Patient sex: M
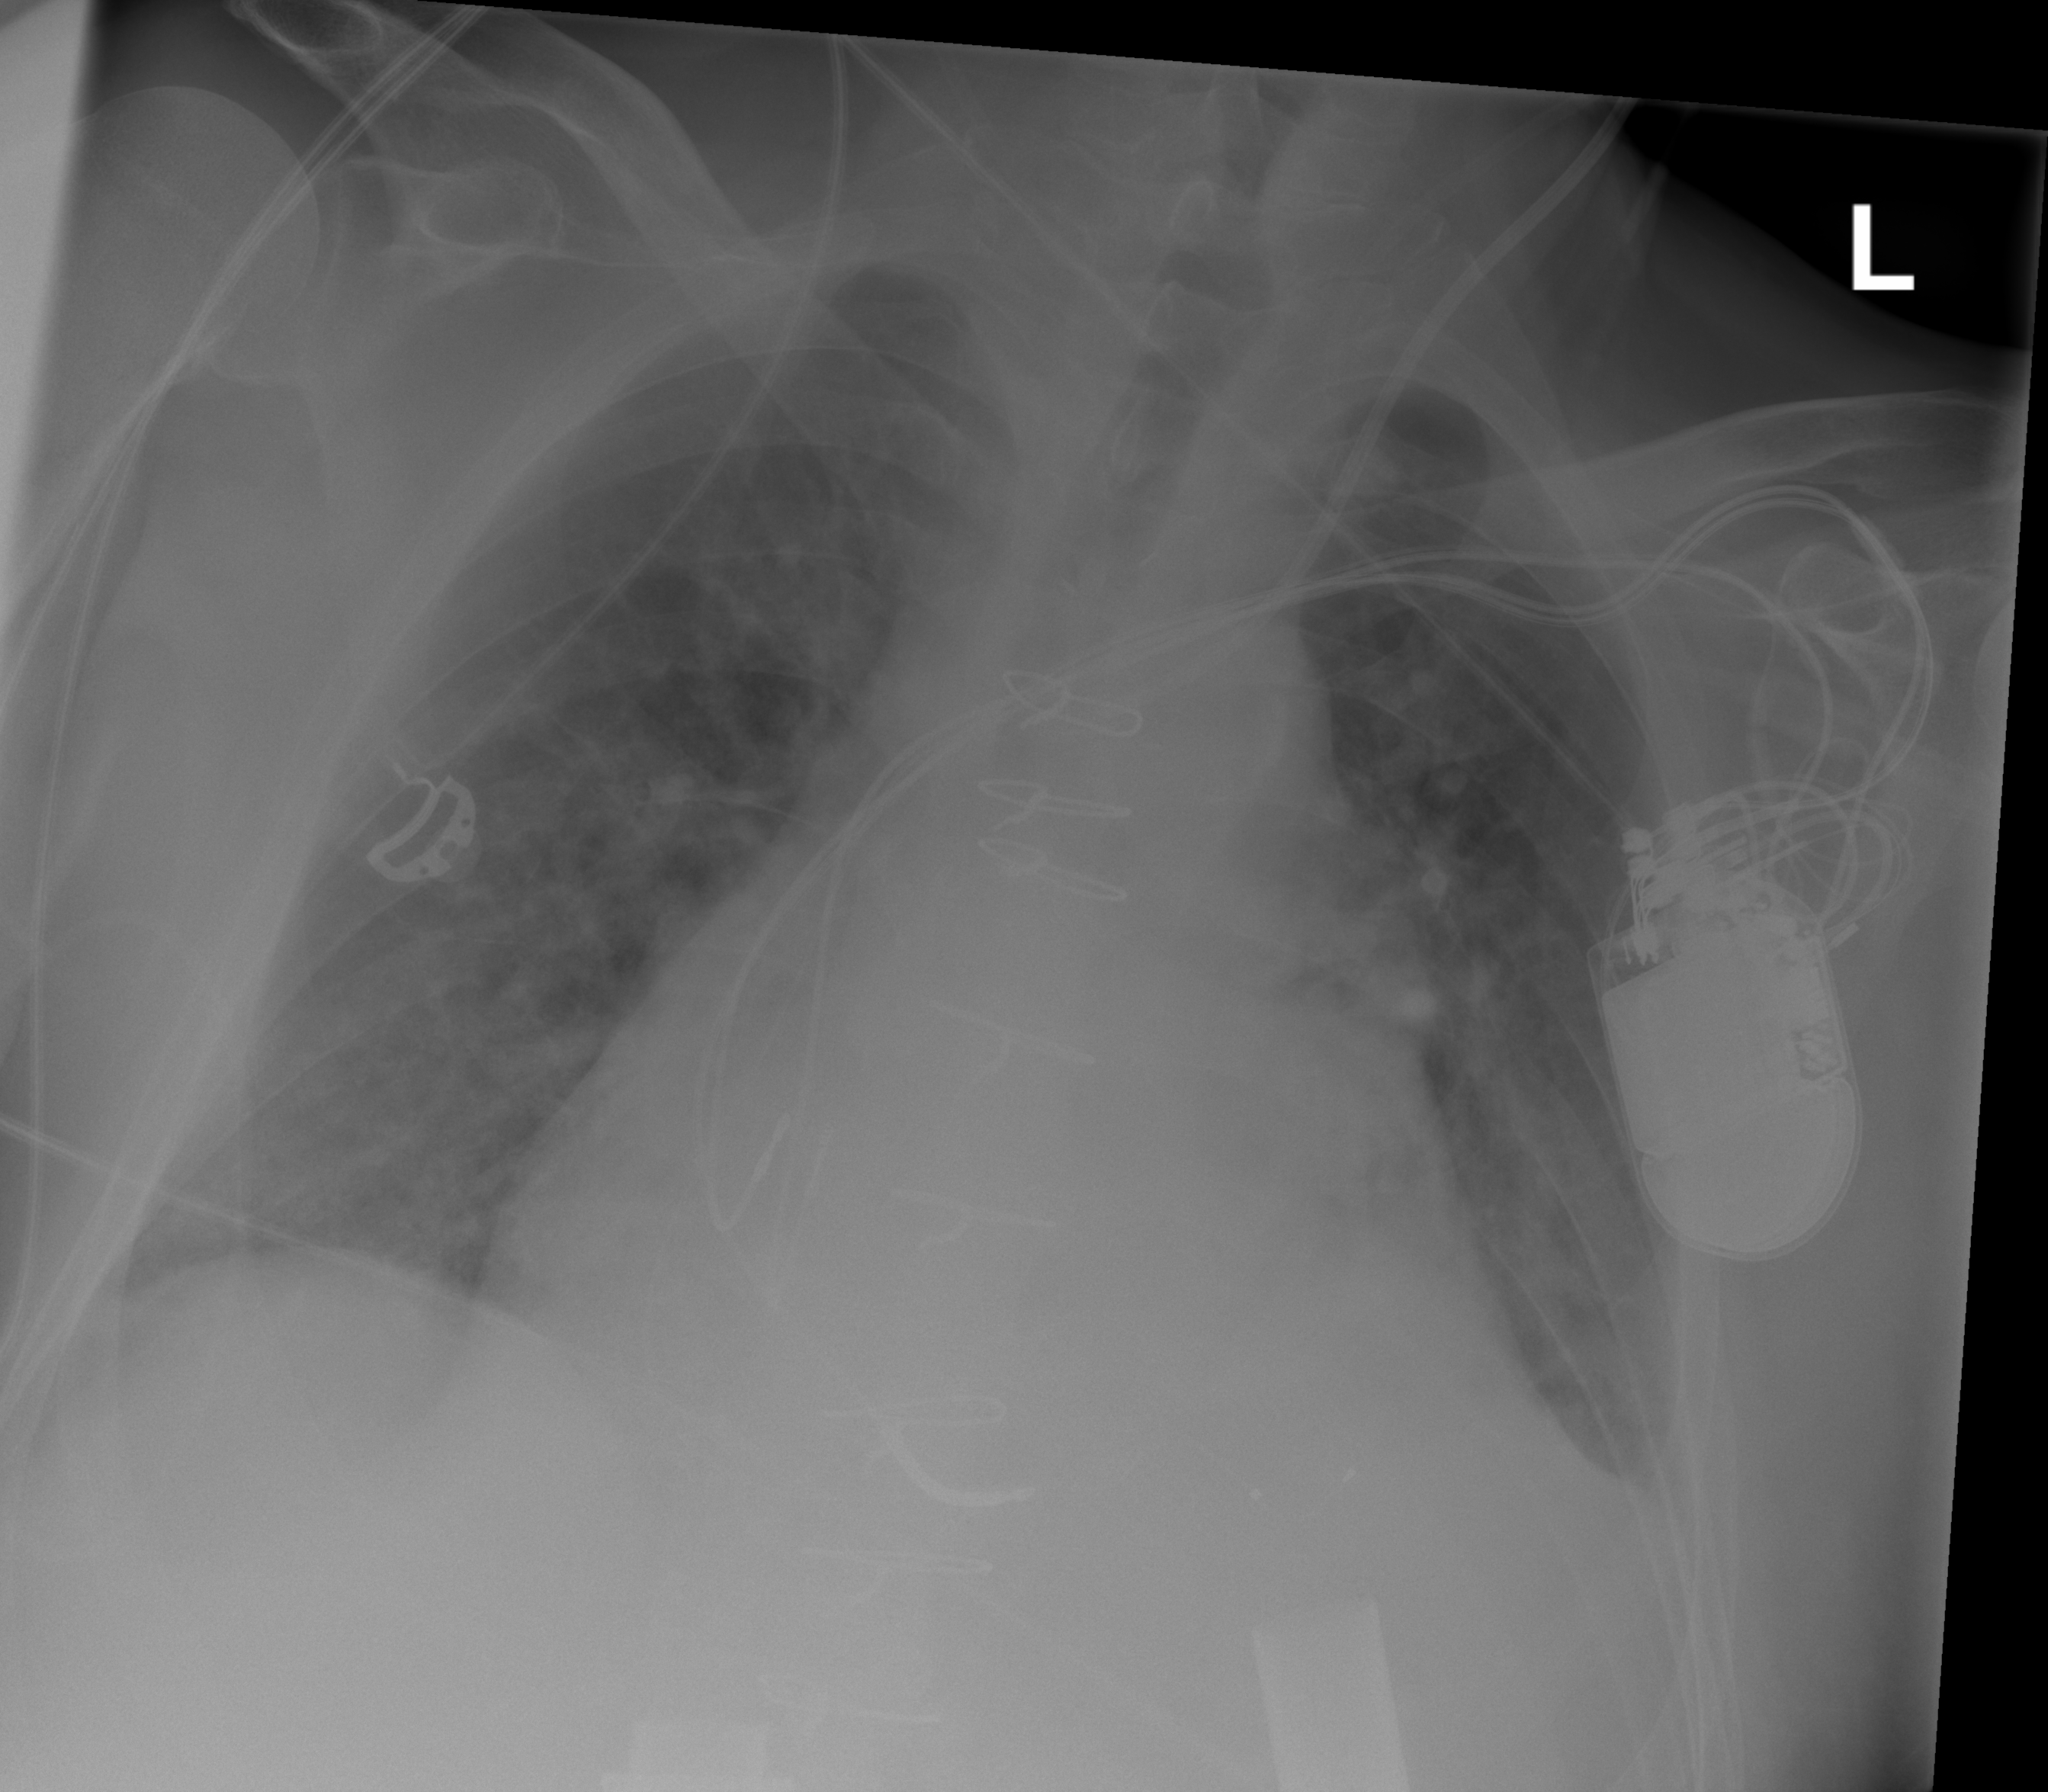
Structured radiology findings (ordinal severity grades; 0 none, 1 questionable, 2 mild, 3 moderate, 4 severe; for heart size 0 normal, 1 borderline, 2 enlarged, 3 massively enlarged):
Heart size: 3
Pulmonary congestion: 0
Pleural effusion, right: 2
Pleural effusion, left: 2
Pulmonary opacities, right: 0
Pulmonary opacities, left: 0
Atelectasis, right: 0
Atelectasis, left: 2